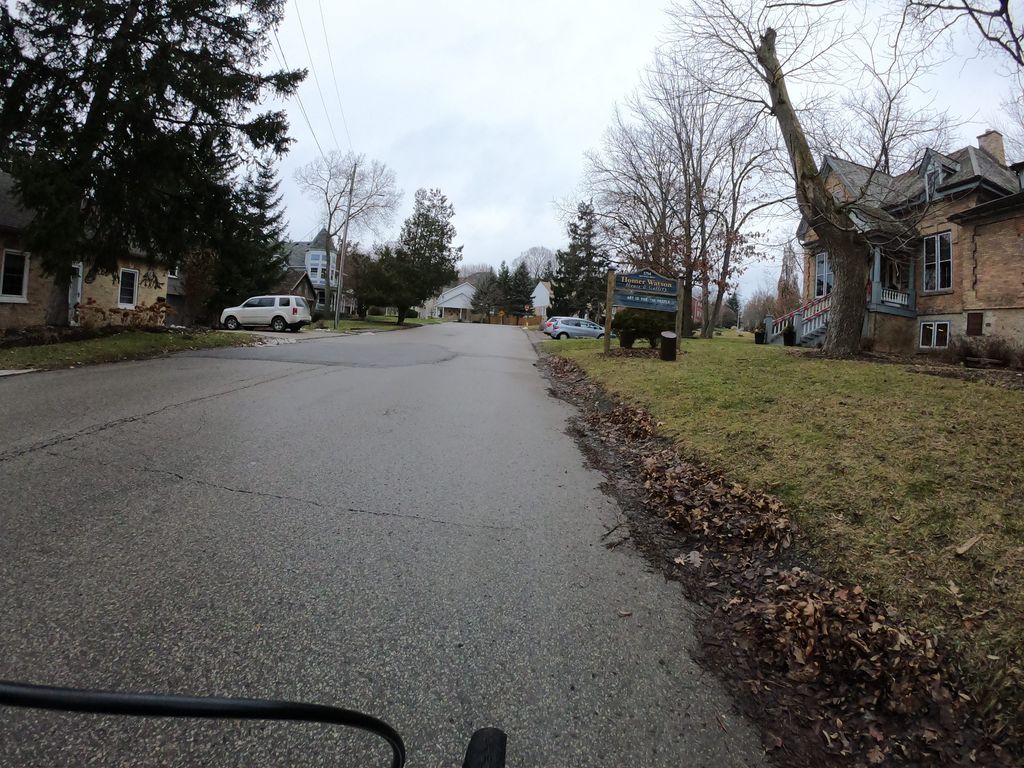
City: kitchener-waterloo